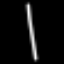
Label: line